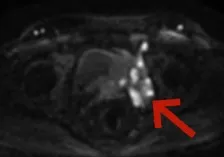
Images of the patient throughout the treatment. (D) On 15 March 2021, prostate-enhanced MRI cross-sectional DWI showed an enlarged prostate with a maximum cross-sectional size of 50 x 37 mm and a significantly reduced volume of the prostate and left pelvic sidewall lesions compared to before treatment.
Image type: radiology (mri)